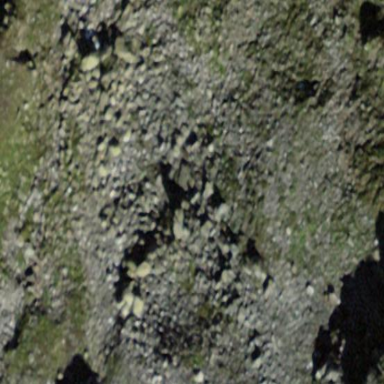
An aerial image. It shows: Natural scree.